Question: All- When I tried to open keytool (by double-clicking it in my bin file of my JDK), the window pops up but than closes really fast. I looked at this <URL> and tried to run it from the command line but was met with this

Did I type in everything OK or is there something else I can try?
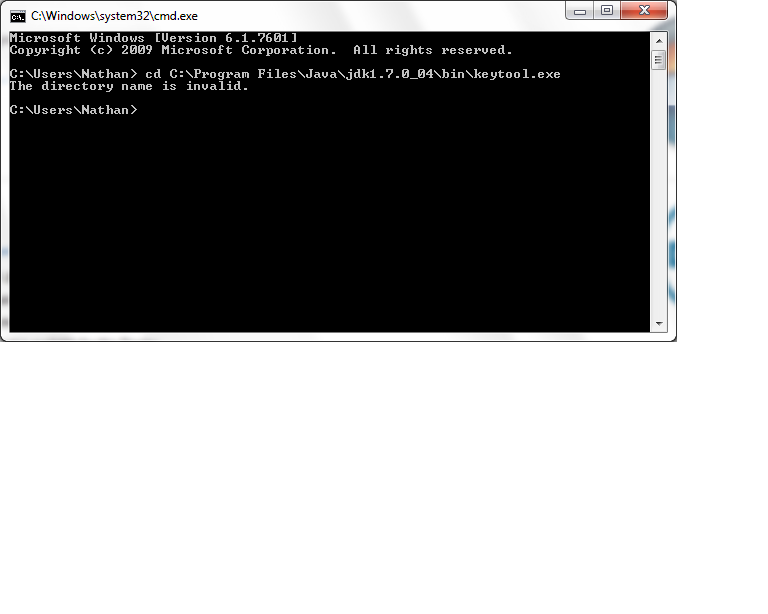
Answer: You're supposed to do a 'cd' to 'C:\Program Files\Java\jdk1.7.0_04in', and type in 'keytool.exe' to run the program
Or simply remove the 'cd' and it will work fine